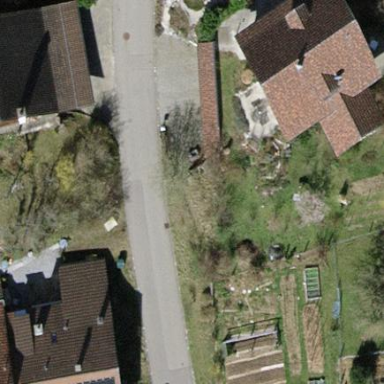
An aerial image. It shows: Detached building with gabled roof.